Field crop: maize
Growth stage: 1
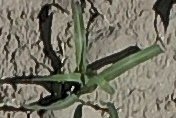
Species: sorghum